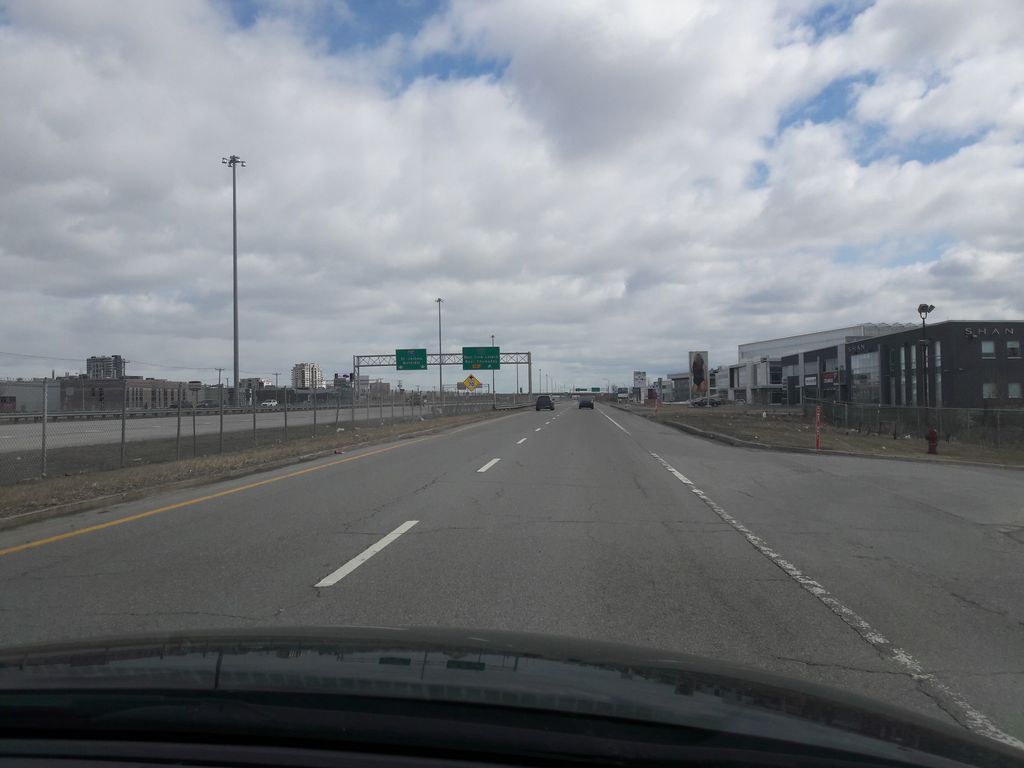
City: montreal